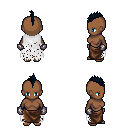
a pixel art fantasy rpg character, female body template, human, dark skin, white tattered cape, robe skirt, raven mohawk hairstyle, metal gloves, four views (front, back, left, right), 2x2 character sprite sheet, small pixel art, hard edges, no anti-aliasing